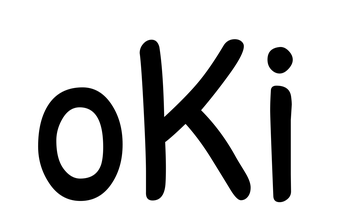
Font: PatrickHand-Regular